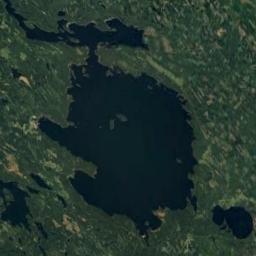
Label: lake